Chest X-ray. View position: PA
Patient age: 35
Patient sex: M
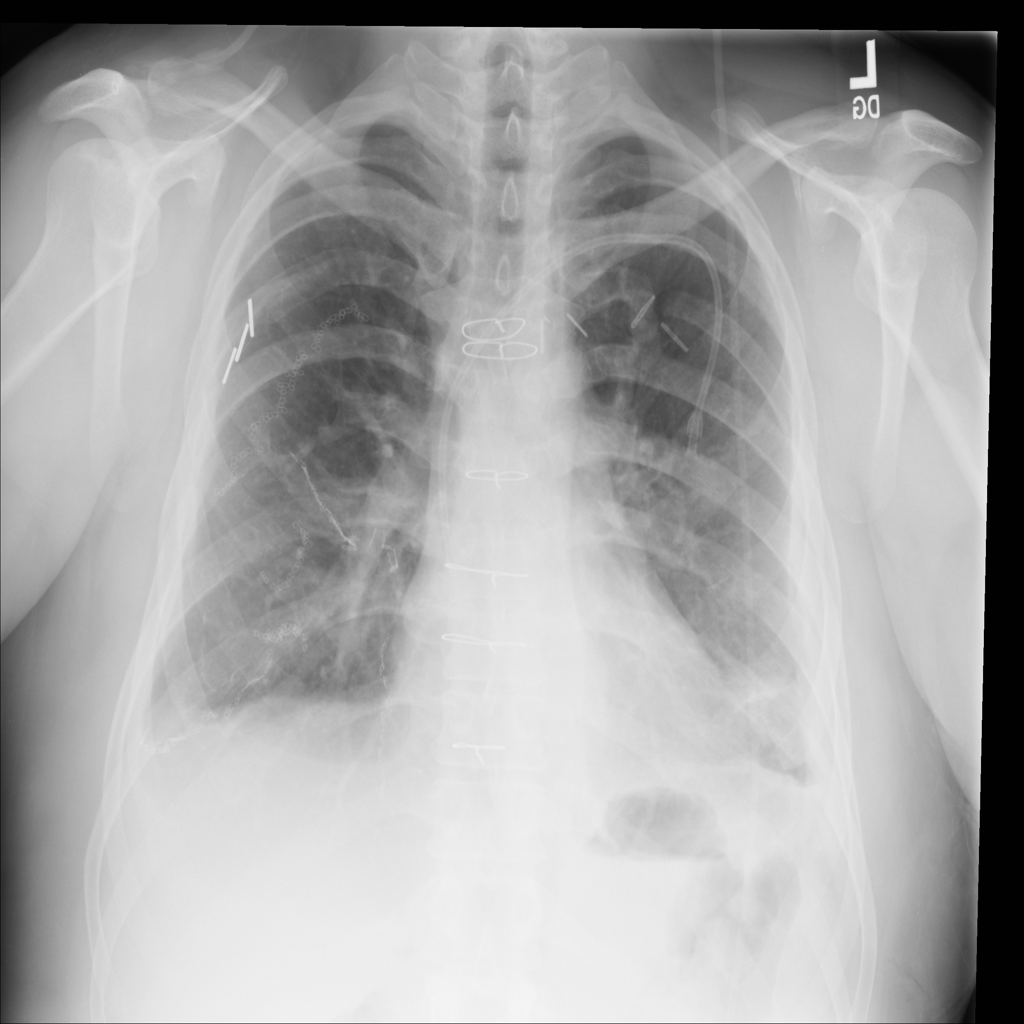
Finding: Pneumothorax